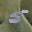
Label: 5